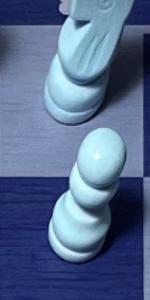
Label: Pawn_White